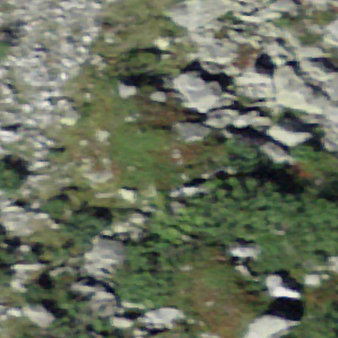
Label: bouldering_area